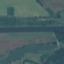
Land use / land cover class: River